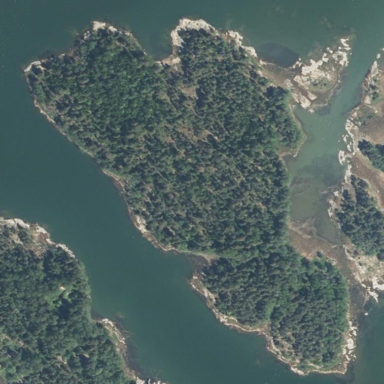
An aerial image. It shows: Island with natural coastline.